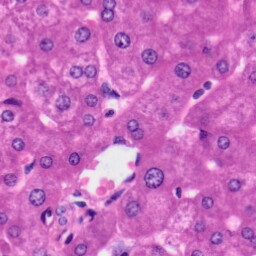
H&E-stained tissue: Liver